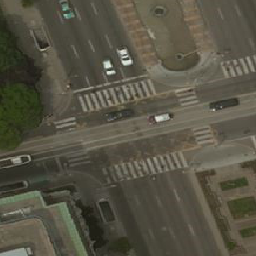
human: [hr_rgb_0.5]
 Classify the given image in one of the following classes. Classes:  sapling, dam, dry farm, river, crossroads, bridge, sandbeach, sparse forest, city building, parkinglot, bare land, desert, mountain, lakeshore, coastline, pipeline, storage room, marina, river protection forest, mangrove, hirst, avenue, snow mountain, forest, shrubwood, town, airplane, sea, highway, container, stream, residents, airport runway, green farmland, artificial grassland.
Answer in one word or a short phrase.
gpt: crossroads